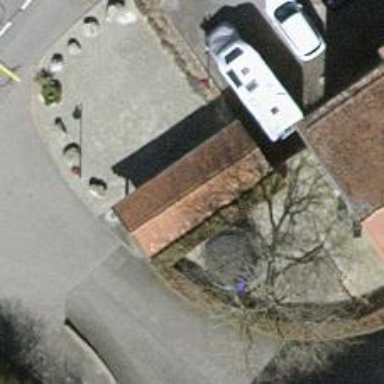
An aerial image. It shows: Fountain.